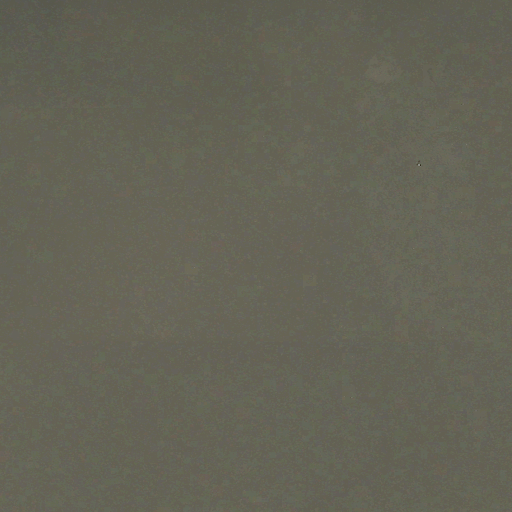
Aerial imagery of bar in Alabama named Peckerwood Shoals (historical) containing open water, open development, evergreen forest, and grassland